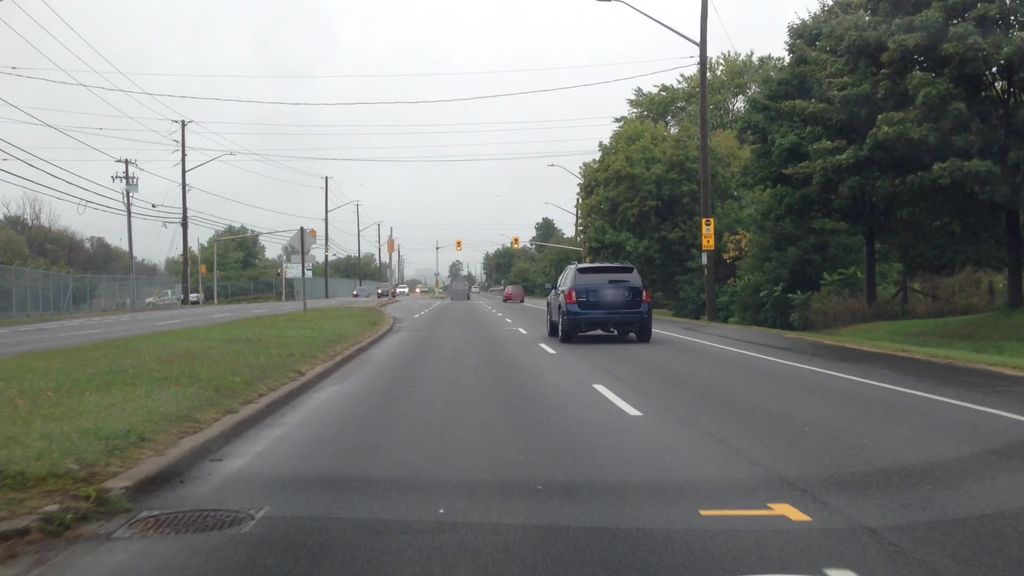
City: ottawa-gatineau